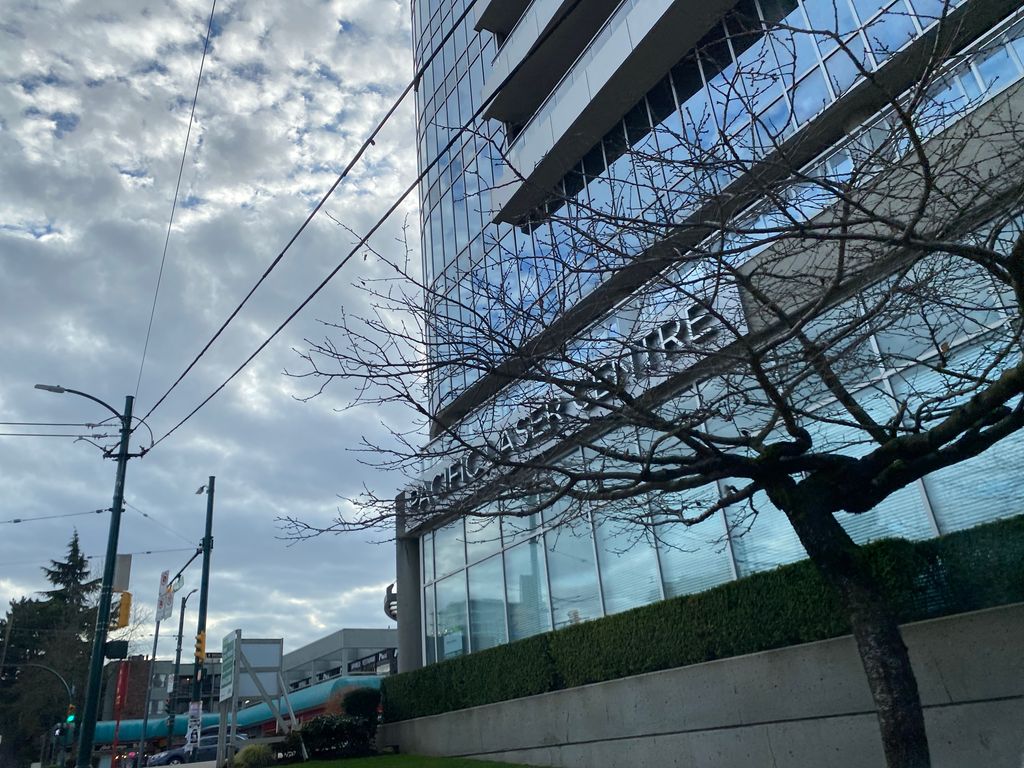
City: vancouver